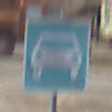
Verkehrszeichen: Kraftfahrstrasse
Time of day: Midday
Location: Outdoor (Suburban)
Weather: PartlyCloudy
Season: NotSpecified
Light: Natural